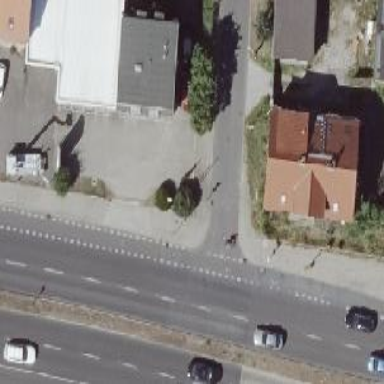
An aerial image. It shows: Road with "give way" sign.